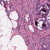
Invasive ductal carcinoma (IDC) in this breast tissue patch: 1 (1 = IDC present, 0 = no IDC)